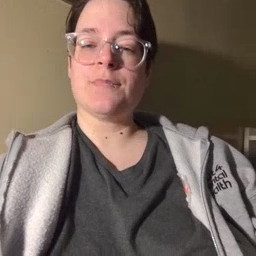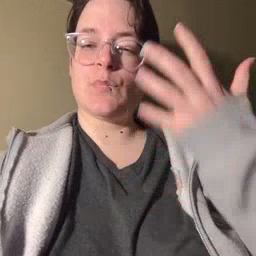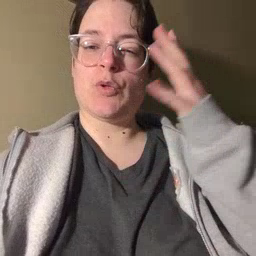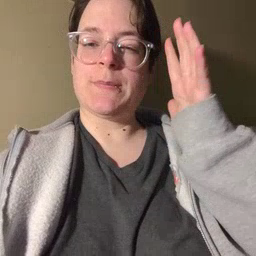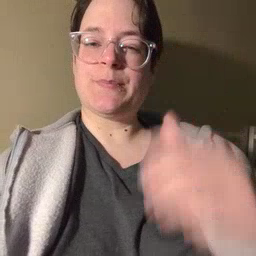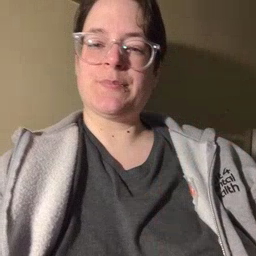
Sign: tree